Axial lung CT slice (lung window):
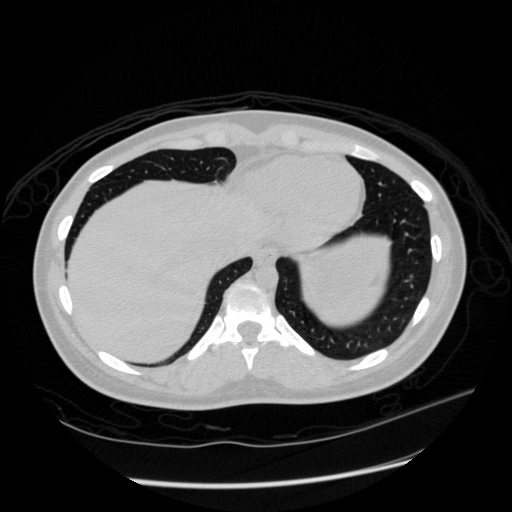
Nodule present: no